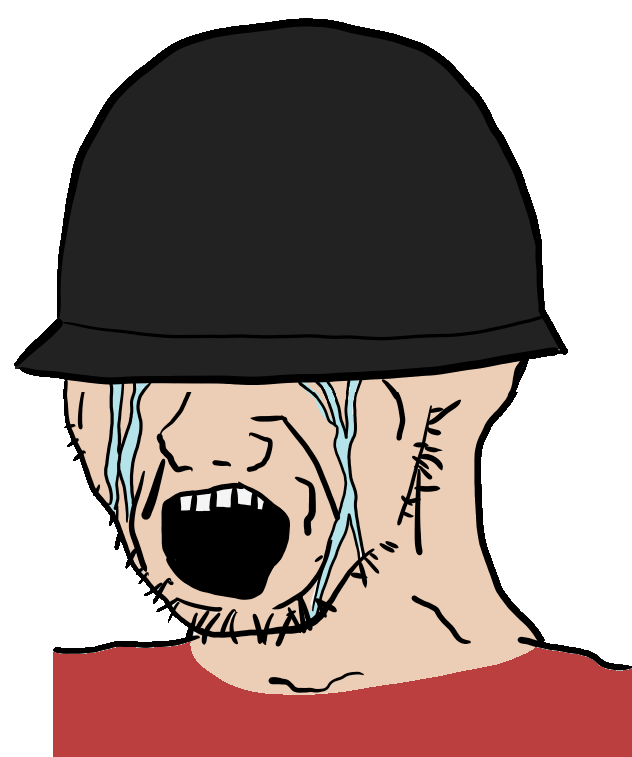
Label: 5_Soyjak